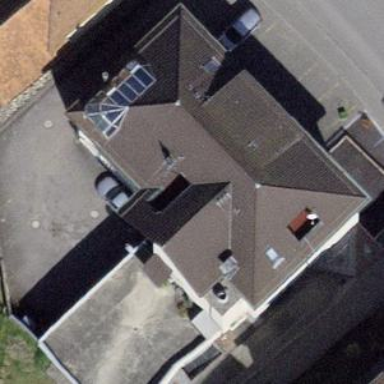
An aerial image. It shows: Building that houses bar.